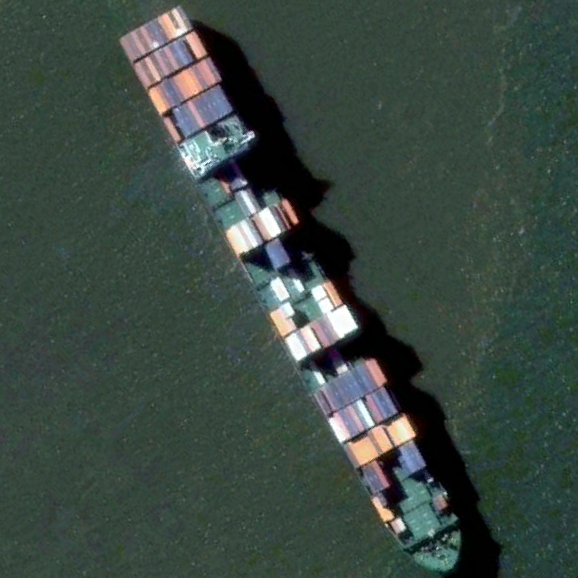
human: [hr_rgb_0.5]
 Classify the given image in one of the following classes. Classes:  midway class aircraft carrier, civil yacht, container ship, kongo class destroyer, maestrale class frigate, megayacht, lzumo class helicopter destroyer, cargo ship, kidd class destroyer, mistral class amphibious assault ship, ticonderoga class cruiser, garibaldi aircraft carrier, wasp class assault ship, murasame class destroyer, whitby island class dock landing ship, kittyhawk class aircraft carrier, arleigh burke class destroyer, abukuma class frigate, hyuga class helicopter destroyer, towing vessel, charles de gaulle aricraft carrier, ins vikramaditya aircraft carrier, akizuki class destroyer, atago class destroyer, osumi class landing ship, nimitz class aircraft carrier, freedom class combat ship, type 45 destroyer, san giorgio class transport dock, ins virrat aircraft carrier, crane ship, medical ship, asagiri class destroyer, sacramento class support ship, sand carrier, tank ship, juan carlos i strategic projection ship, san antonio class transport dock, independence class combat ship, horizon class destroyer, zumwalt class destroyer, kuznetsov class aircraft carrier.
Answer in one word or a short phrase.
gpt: Container ship